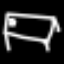
Label: bed